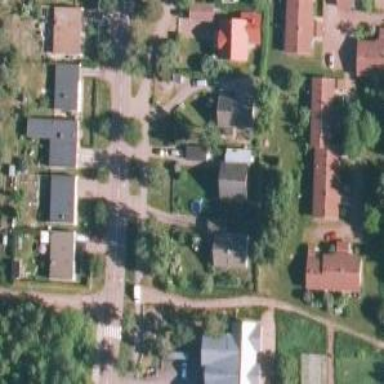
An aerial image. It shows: Suburb.